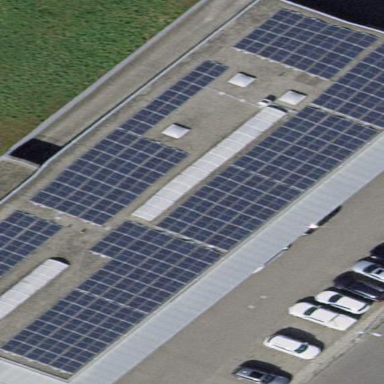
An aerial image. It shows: Solar power generator using photovoltaic method with solar photovoltaic panel types.